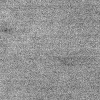
Atmospheric dust classification: dusty